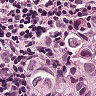
Metastatic tissue present: yes